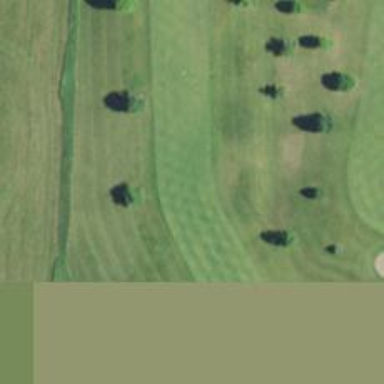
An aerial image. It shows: View of golf hole.